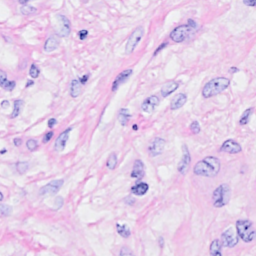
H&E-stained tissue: Breast